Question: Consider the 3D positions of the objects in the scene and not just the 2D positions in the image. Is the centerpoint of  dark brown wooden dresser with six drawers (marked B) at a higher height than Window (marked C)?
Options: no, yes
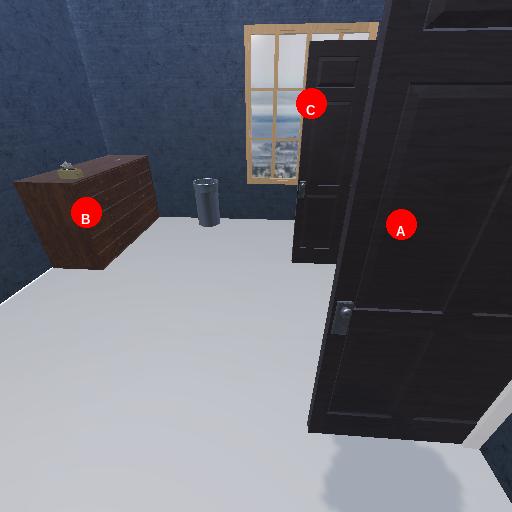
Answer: no